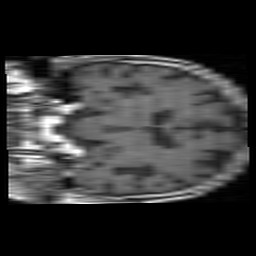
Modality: T1w
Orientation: coronal
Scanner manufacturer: siemens
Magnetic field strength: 1.5 T
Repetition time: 0.537 s
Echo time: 0.012 s